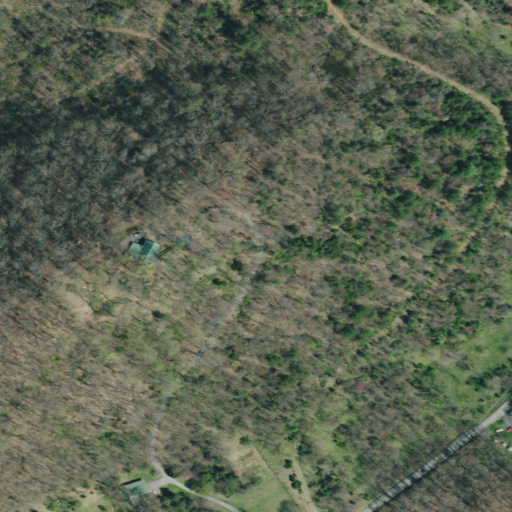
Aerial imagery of mountain in Tennessee named Strawberry Ridge containing deciduous forest, mixed forest, open development, pasture, and low intensity development